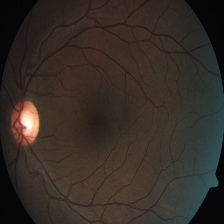
Diabetic retinopathy grade: Severe